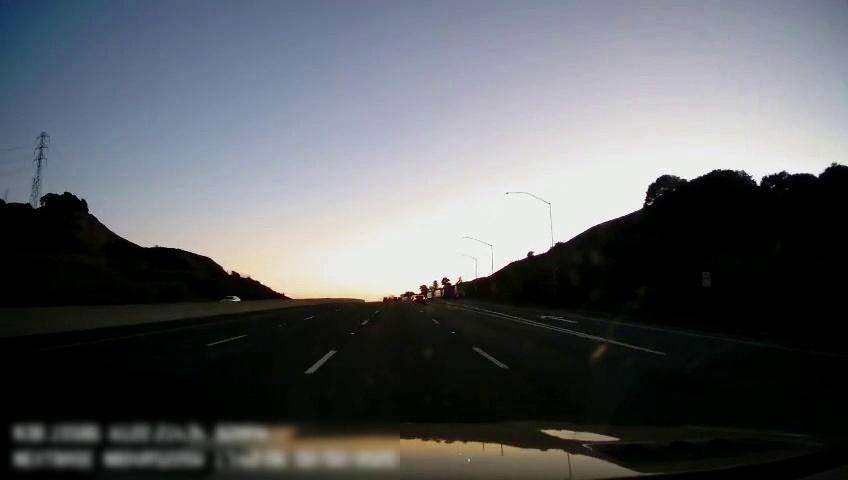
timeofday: Dusk/Dawn/Twilight
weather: Sunny
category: Drivable Space
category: Vehicles | Car
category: Vehicles | Car
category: Lanes | Alternate Lane
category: Lanes | Current Lane
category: Lanes | Current Lane
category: Lanes | Alternate Lane
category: Lanes | Alternate Lane
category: Lanes | Alternate Lane
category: Lanes | Alternate Lane
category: Traffic | Signs